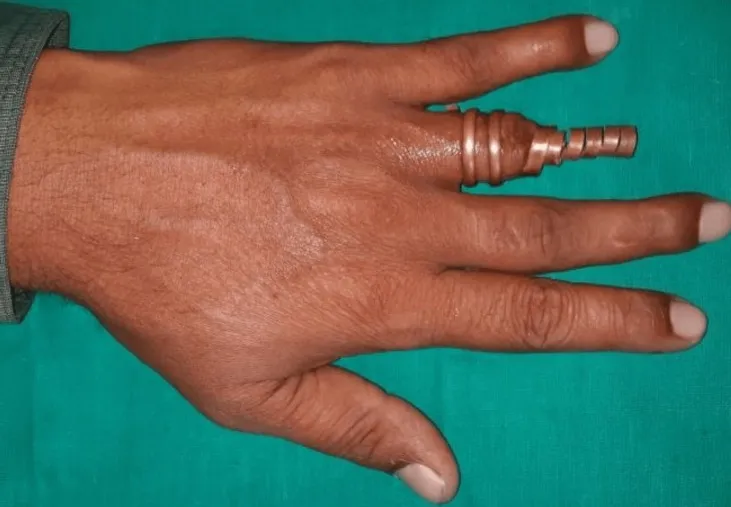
Copper ring with extension.
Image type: medical_photograph (skin_photograph)